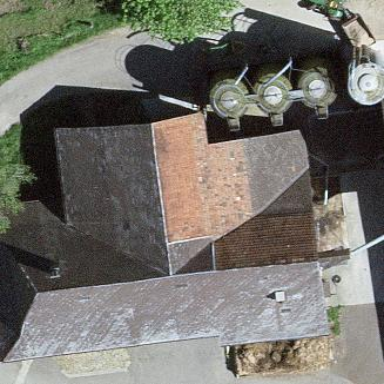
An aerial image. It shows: Farm building.